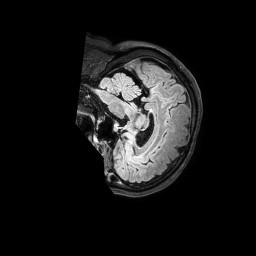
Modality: FLAIR
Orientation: sagittal
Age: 57
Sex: male
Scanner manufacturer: philips
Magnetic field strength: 3 T
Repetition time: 4.8 s
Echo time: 0.2792 s